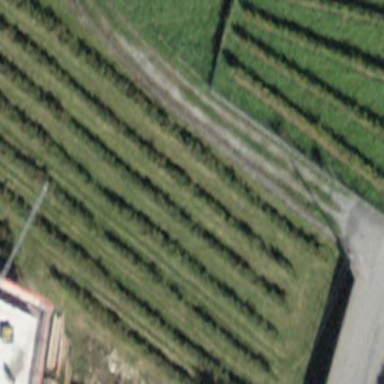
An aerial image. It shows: Vineyard.